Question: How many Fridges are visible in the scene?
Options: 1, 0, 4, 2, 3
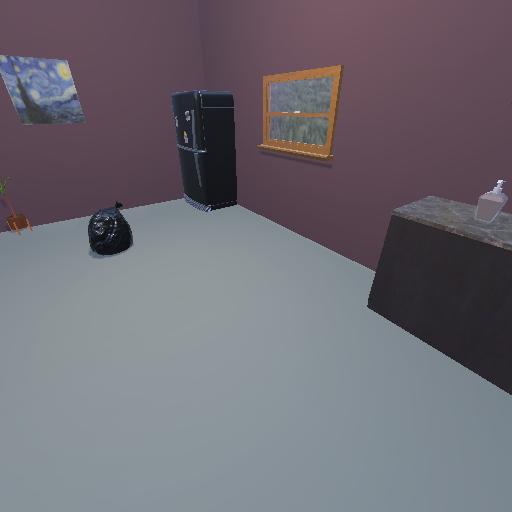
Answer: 1